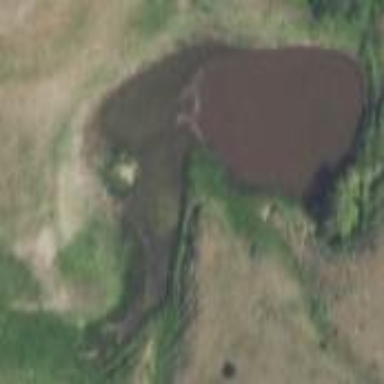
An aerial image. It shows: Reservoir area.